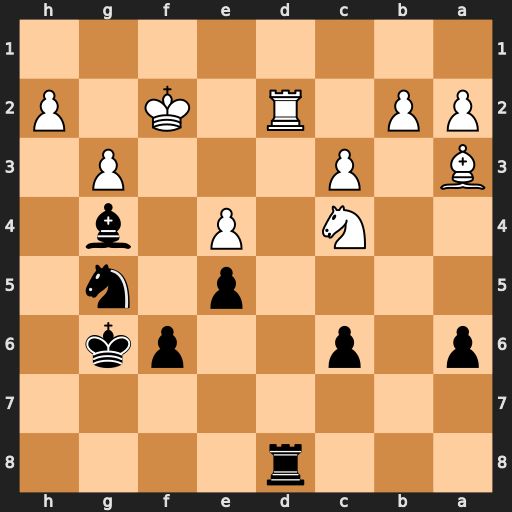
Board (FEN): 3r4/8/p1p2pk1/4p1n1/2N1P1b1/B1P3P1/PP1R1K1P/8
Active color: b
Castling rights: -
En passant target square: -
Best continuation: Nxe4+ Ke3 Nxd2